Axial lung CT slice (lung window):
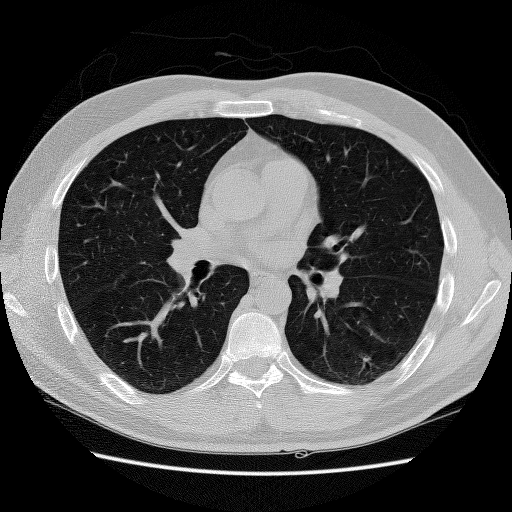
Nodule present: no